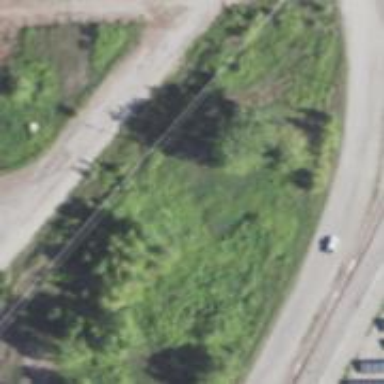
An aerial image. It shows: Abandoned railway spur.